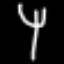
Label: fork